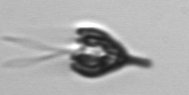
Label: Pyramimonas_longicauda